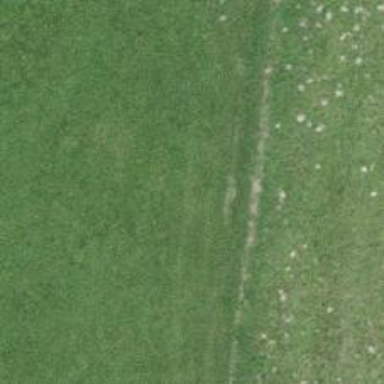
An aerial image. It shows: Grassy path.